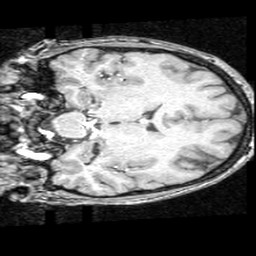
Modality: T1w
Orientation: coronal
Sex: female
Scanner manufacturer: ge
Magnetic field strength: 1.5 T
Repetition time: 21 s
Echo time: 0.008 s